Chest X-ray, AP view. Patient: 73 years old, sex M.
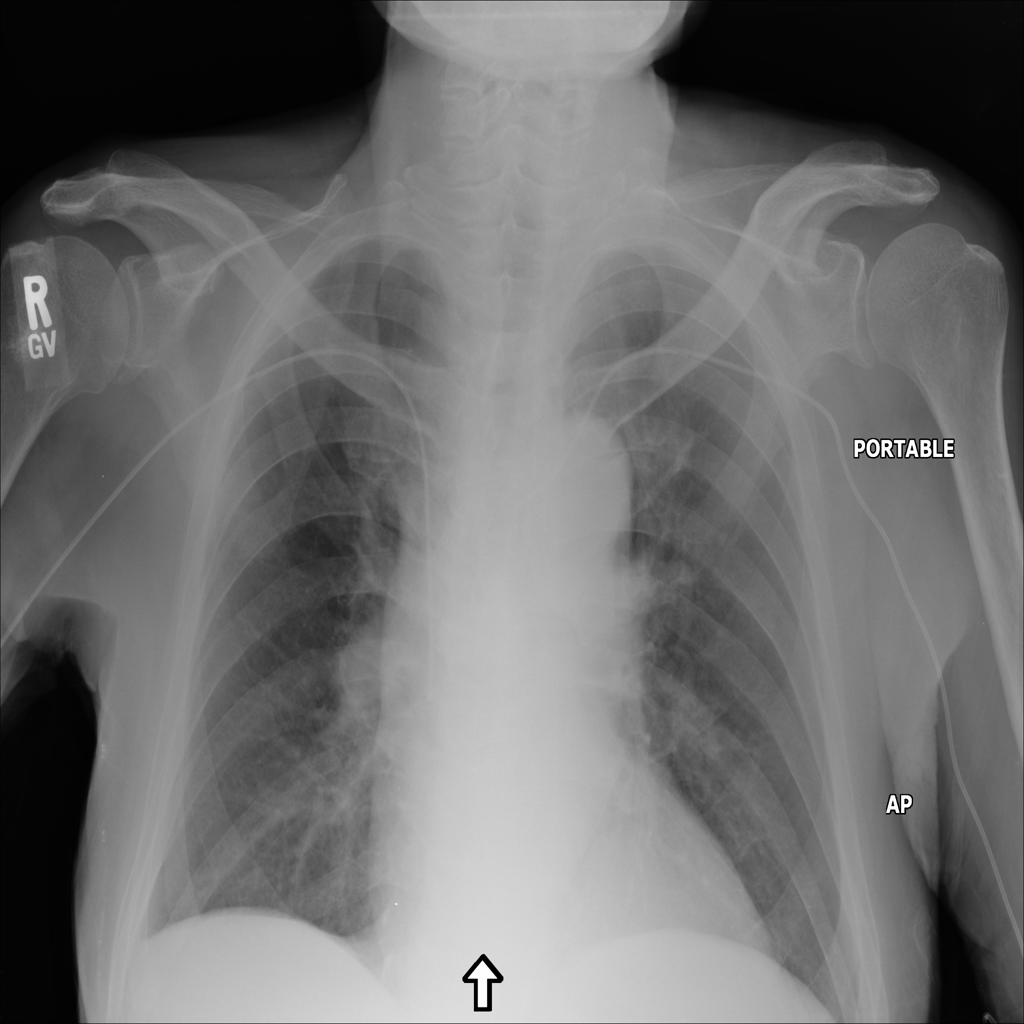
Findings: No Finding